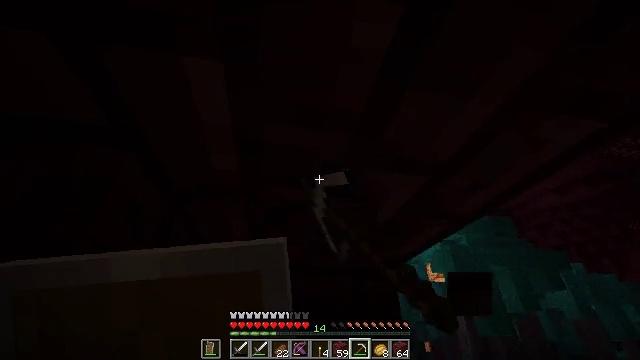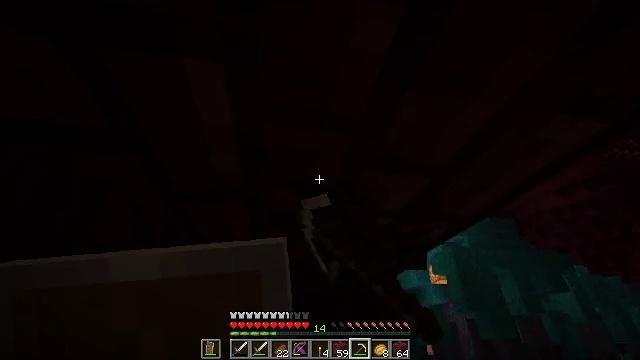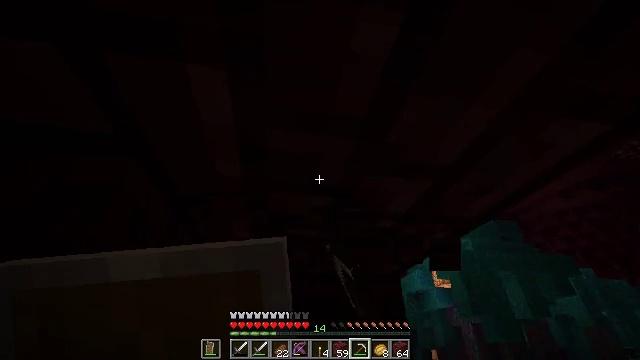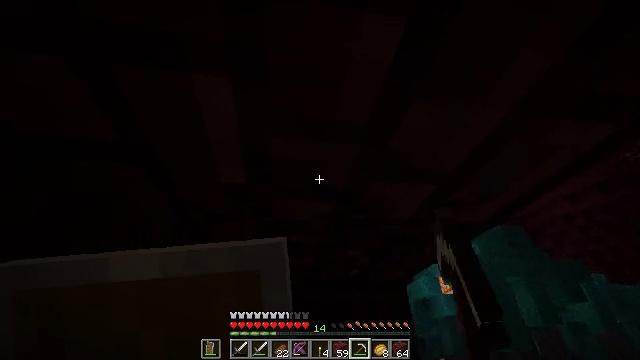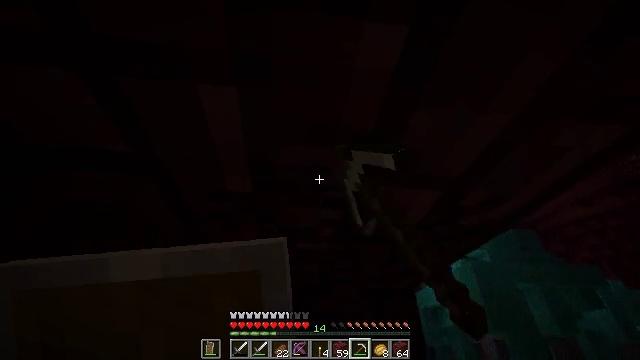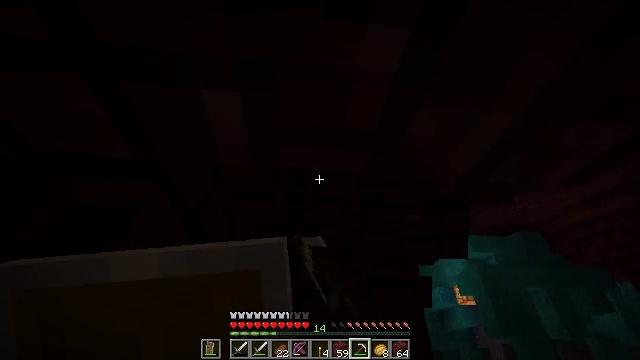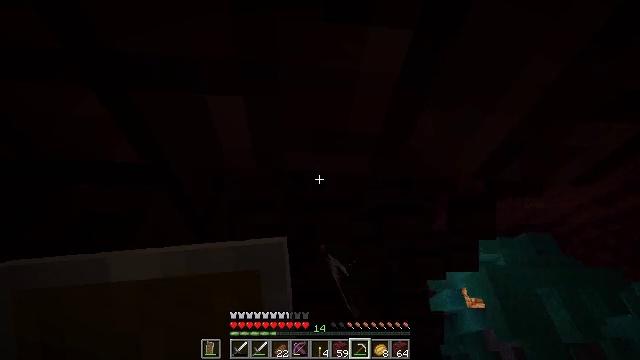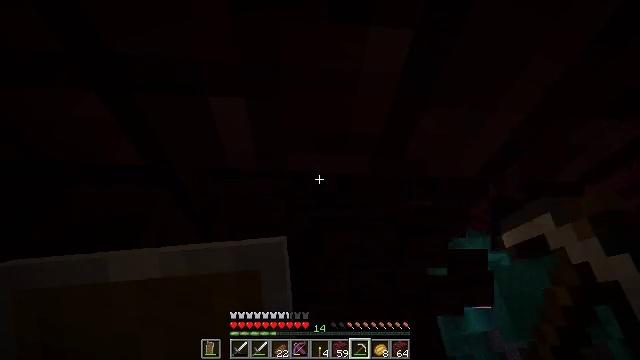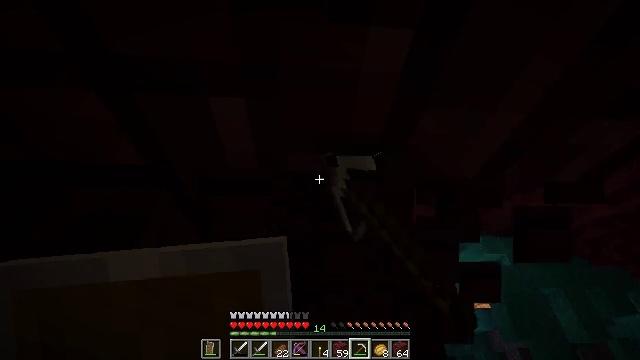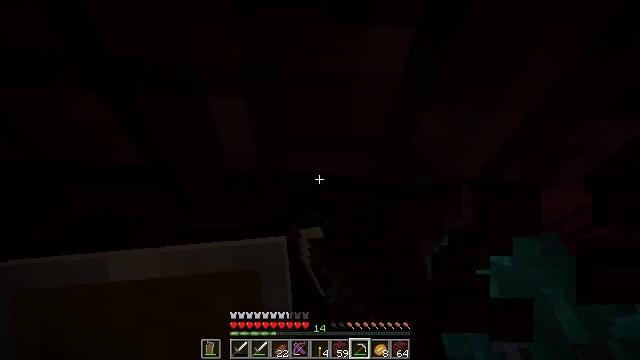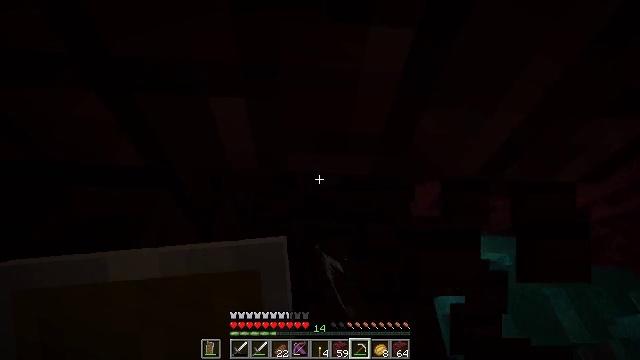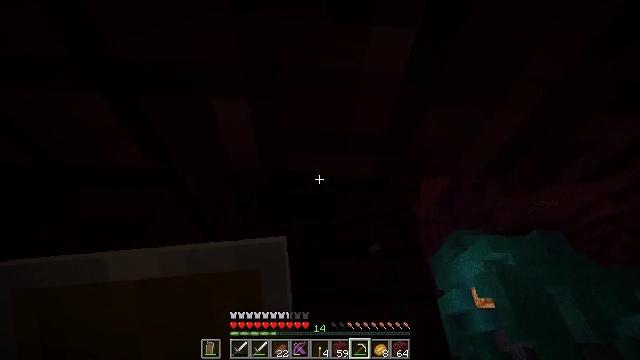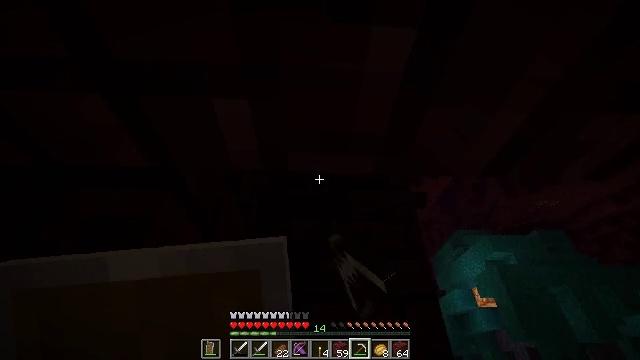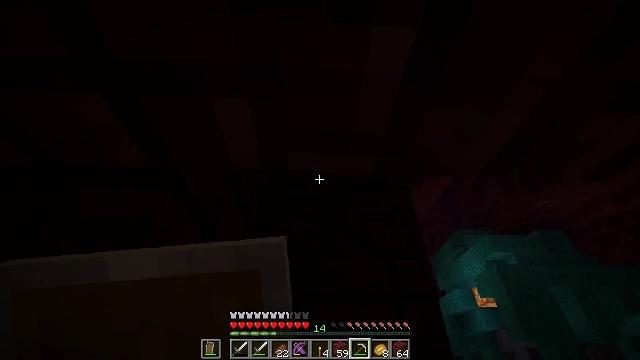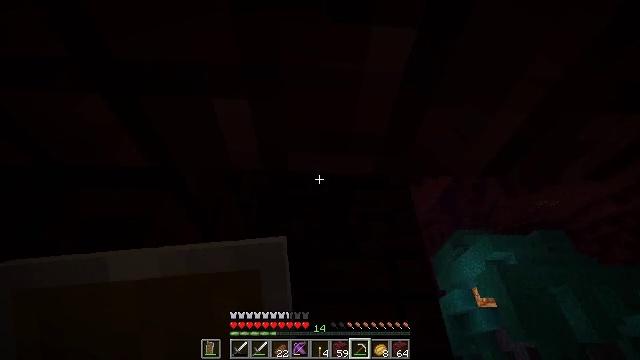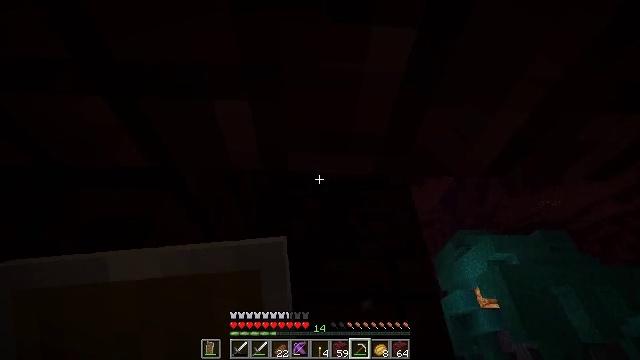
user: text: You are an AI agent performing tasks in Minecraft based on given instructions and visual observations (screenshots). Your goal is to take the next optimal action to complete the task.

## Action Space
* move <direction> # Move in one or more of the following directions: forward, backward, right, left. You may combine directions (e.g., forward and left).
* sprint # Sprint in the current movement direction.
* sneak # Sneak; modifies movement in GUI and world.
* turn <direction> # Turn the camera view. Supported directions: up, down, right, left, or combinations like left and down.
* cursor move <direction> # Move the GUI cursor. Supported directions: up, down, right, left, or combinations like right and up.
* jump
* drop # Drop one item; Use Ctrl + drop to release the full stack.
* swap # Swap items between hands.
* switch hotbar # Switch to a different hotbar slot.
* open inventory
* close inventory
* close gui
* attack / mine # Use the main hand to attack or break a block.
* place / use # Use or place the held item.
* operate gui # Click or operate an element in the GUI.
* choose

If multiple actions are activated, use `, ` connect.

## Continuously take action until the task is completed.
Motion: motion action
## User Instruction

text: Collect nether bricks for building.
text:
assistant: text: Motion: attack / mine
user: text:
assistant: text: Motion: attack / mine
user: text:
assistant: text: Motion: turn left and up, attack / mine
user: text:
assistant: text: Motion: turn left and up, attack / mine
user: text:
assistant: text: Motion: attack / mine
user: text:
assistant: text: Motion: turn left, attack / mine
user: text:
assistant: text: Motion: attack / mine
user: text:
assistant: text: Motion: attack / mine
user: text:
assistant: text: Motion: attack / mine
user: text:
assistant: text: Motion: attack / mine
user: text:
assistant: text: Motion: attack / mine
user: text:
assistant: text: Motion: attack / mine
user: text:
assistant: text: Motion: attack / mine
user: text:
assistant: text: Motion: attack / mine
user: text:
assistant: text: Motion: attack / mine
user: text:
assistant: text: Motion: turn left and up, attack / mine
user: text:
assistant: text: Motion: turn up, attack / mine
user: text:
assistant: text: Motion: attack / mine
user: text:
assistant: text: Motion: attack / mine
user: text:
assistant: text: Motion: attack / mine
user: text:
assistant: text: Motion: attack / mine
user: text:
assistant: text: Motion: attack / mine
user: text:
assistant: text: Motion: attack / mine
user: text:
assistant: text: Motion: attack / mine
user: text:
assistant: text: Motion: attack / mine
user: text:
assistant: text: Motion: attack / mine
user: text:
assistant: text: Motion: attack / mine
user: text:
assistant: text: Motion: attack / mine
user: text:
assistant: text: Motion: attack / mine
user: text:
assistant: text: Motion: attack / mine